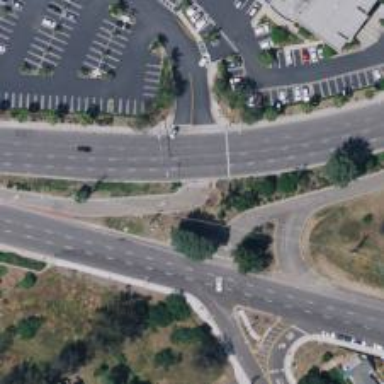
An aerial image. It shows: Secondary link road.